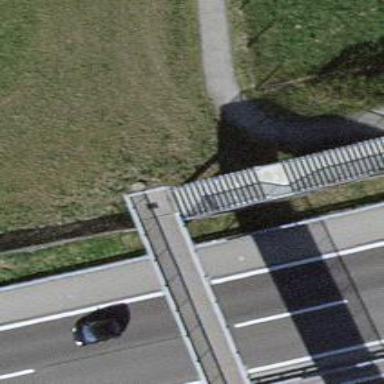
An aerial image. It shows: Bridge with paved steps.